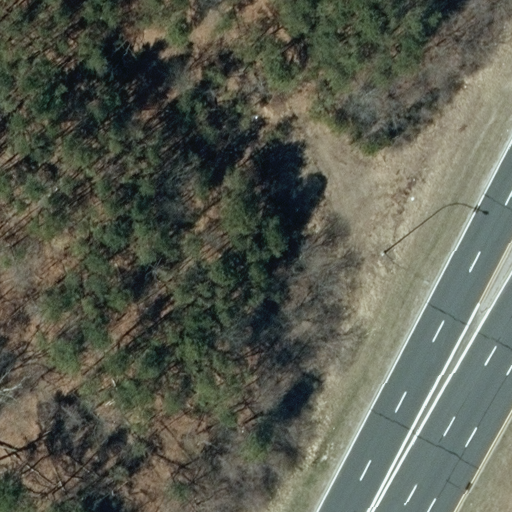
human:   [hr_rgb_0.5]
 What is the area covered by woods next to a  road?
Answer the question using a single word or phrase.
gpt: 6505m2

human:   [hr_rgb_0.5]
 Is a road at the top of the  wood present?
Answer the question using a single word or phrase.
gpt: no

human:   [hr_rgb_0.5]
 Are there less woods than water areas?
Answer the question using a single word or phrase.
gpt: no

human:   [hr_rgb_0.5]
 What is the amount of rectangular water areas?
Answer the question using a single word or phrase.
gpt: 0

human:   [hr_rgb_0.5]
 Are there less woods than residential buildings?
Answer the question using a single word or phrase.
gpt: no

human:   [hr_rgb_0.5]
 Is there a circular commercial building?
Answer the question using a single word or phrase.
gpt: no

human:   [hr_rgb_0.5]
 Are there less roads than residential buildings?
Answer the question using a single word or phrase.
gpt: no

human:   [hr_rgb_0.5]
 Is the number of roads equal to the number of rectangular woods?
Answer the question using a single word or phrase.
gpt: no

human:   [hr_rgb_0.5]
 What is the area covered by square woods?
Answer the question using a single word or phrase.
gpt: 0m2

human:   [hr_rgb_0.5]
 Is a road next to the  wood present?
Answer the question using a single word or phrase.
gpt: yes

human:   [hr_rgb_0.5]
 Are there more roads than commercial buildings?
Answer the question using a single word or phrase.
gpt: yes

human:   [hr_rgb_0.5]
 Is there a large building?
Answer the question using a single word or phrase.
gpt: no

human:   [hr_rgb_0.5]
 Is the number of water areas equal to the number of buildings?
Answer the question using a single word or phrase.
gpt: yes

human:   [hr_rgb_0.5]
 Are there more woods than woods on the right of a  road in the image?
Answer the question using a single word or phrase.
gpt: no

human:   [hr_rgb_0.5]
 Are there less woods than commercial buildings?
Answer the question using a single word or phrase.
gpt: no

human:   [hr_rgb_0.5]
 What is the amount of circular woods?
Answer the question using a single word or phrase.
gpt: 0

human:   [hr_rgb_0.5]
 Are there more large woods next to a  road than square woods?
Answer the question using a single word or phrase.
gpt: yes

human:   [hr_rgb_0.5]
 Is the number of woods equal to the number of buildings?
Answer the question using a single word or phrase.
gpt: no

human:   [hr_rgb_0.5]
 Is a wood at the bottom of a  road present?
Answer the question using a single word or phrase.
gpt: no

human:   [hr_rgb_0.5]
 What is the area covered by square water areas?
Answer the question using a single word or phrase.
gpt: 0m2

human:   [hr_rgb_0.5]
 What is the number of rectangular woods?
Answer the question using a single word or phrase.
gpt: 1

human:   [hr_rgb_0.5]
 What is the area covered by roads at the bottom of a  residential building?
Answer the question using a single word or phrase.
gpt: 0m2

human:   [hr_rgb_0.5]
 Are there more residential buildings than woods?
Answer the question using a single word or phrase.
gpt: no

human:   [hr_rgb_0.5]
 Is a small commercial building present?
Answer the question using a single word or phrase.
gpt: no

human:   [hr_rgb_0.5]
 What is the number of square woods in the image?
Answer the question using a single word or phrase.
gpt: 0

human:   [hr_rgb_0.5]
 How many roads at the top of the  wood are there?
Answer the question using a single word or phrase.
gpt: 0

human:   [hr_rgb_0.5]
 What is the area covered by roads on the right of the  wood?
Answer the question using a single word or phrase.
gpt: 0m2

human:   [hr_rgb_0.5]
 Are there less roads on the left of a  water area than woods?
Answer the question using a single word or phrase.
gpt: yes

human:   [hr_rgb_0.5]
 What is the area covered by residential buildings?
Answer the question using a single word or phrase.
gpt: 0m2

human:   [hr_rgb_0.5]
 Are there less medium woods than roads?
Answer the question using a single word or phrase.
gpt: yes

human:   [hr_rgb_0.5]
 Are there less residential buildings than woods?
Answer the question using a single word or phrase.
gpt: yes

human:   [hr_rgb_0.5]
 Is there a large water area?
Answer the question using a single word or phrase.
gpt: no

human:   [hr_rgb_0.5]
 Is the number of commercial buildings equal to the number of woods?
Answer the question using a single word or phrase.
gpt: no

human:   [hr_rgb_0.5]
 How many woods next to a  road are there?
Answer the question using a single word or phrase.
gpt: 1

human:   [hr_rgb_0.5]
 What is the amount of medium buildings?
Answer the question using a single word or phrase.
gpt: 0

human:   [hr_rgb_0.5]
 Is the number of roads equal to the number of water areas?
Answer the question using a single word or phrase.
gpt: no